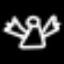
Label: angel